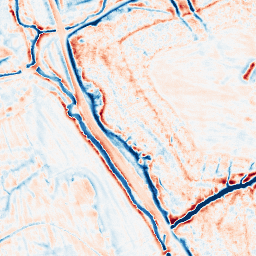
Category: edge_preserving
Decomposition family: bilateral
Decomposition parameters: d: 15
sigma_color: 50
sigma_space: 50
Upsampling method: quintic
Upsampling parameters: scale: 4
Upsampling scale: 4